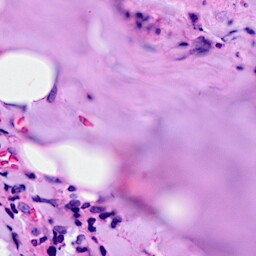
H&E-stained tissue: Breast